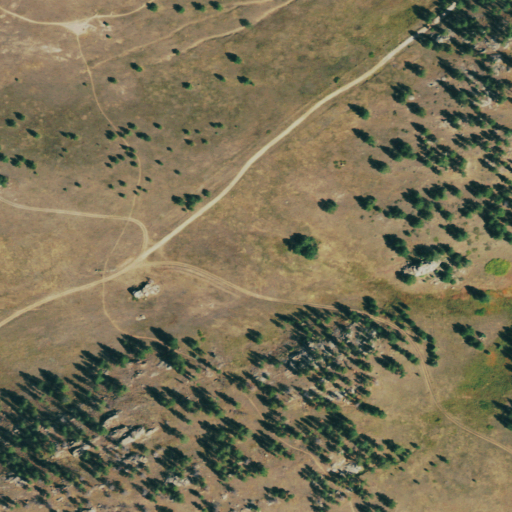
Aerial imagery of plain(s) in Colorado named Antelope Park containing shrub, evergreen forest, grassland, and woody wetlands